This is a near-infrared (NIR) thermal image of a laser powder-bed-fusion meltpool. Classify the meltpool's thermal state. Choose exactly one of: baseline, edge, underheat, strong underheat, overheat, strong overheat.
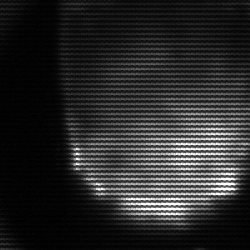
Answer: edge